Interaction volume radius: 5 \u00c5
Interaction volume height: 30 \u00c5
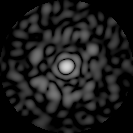
Disorder parameter: 0.8427